Aerial crown-view tile of a tropical tree (Barro Colorado Island, Panama), acquired 20240813:
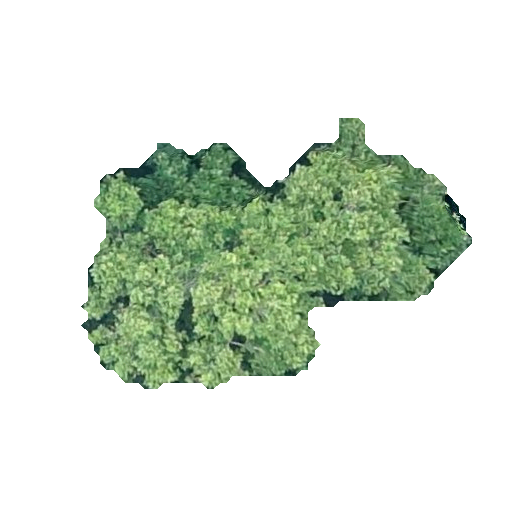
Species: Poulsenia armata
GBIF accepted scientific name: Poulsenia armata
Crown area: 101.669 m²